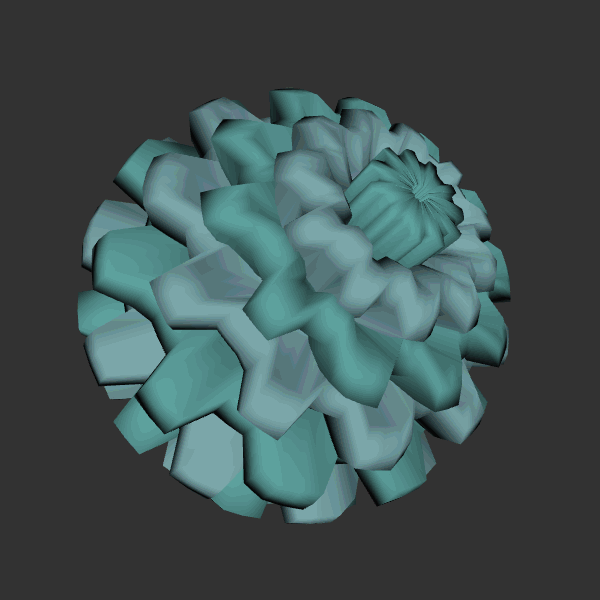
Background: dark